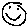
Label: smiley face